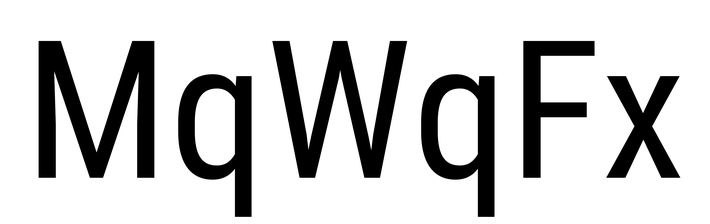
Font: Roboto_Condensed_Regular